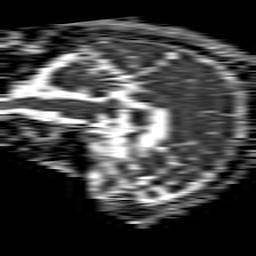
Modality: ADC
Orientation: sagittal
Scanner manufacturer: philips
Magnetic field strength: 1.5 T
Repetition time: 4.6 s
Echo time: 0.08517 s